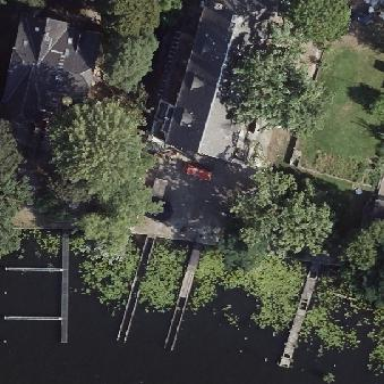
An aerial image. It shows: Building with gabled roof associated with rowing sports.